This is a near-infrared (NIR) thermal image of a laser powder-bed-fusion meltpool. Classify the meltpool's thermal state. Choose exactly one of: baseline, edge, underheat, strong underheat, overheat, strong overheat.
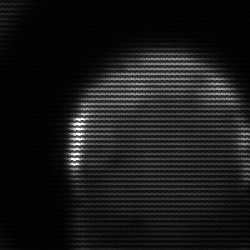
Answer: baseline